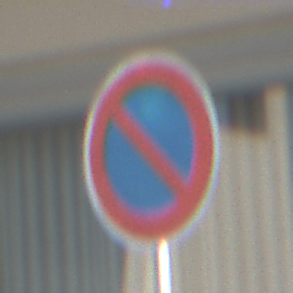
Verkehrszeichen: EingeschraenktesHalteverbot
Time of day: MorningAfternoon
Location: Outdoor (Urban)
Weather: Clear
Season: NotSpecified
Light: Natural